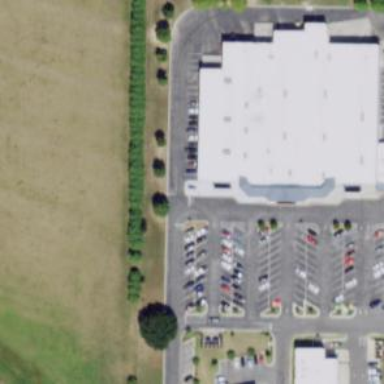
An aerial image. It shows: Fitness center located within supermarket building.